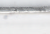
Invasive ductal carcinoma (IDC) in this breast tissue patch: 0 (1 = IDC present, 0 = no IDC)